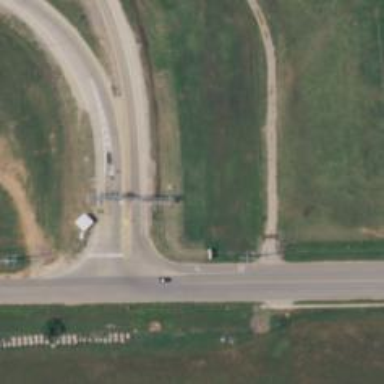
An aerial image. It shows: Toll gantry on the road.